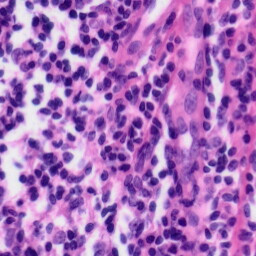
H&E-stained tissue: Tonsil